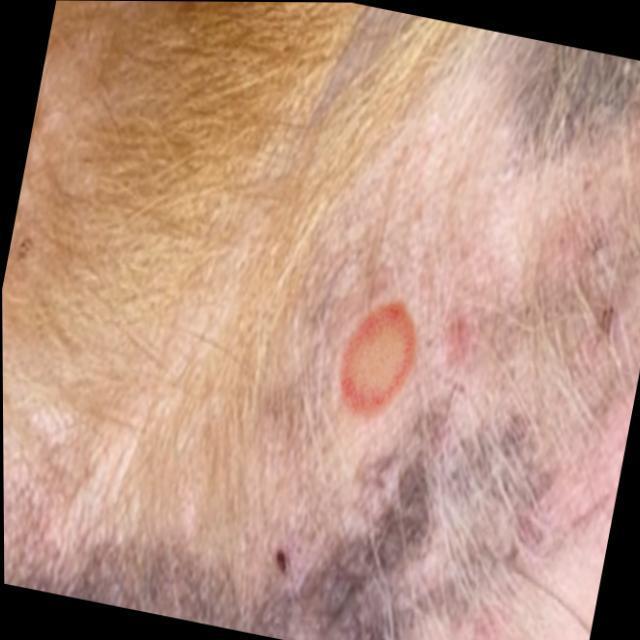
Canine ringworm (Dermatophytosis) — fungal infection caused by Microsporum or Trichophyton. Presents with circular alopecia, scaling, crusting, and broken hairs.